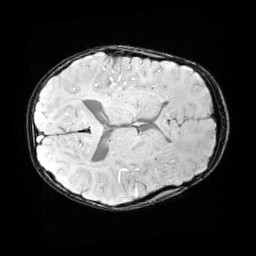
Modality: SWI
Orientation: axial
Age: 9
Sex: male
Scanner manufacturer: siemens
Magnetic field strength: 3 T
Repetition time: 0.027 s
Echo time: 0.02 s